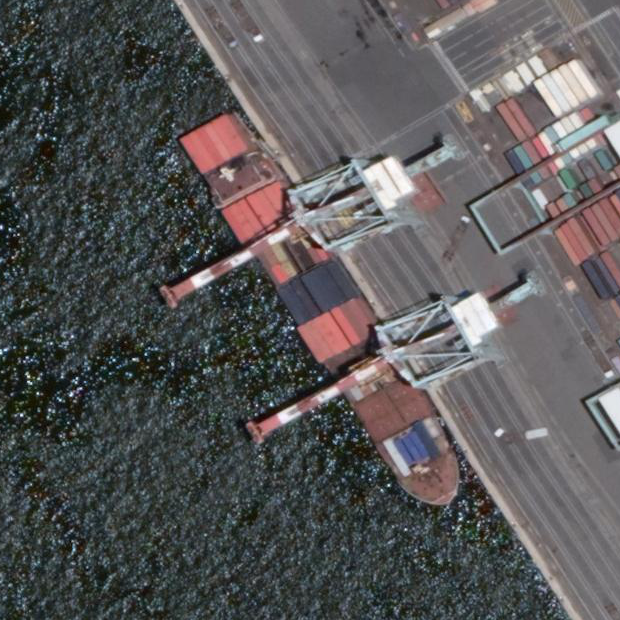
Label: Container_ship